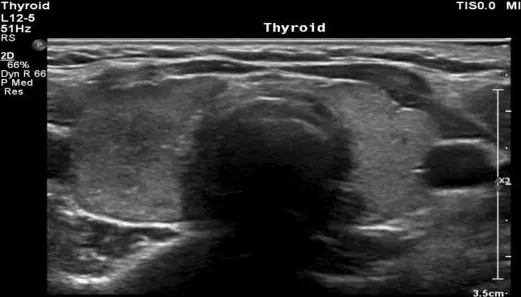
A. Neck ultrasound showing enlarged right thyroid lobe.
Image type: radiology (ultrasound)